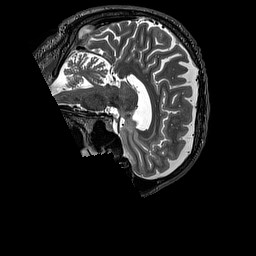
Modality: T2w
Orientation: sagittal
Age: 56
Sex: male
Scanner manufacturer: siemens
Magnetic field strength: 3 T
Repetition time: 3.2 s
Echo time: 0.567 s